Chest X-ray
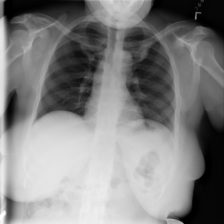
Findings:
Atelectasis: negative
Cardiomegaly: negative
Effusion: negative
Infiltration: negative
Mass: negative
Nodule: negative
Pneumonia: negative
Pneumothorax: negative
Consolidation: negative
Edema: negative
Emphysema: negative
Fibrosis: negative
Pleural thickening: negative
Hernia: negative